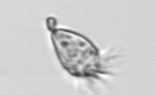
Label: Paratontonia_gracillima